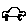
Label: car